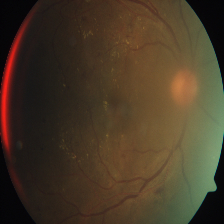
Diabetic retinopathy grade: Severe